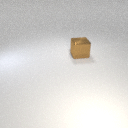
large brown metal cube